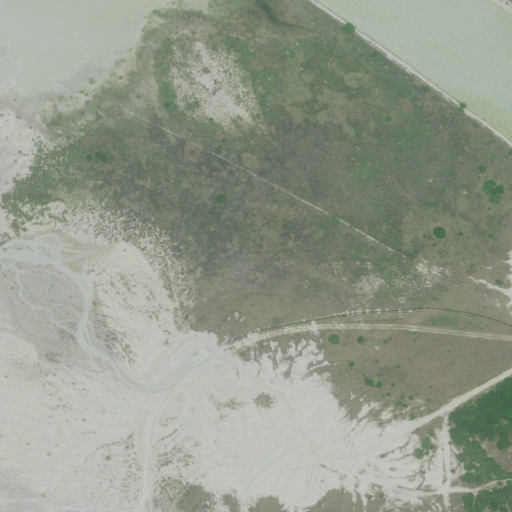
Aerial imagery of cape in Texas named Ingleside Point containing barren land, herbaceous wetlands, and open water